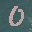
Label: 0